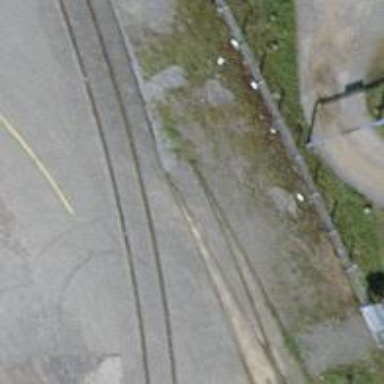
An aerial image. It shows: Single-track spur service.